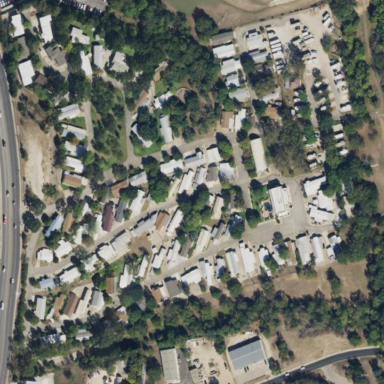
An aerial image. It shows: Caravan site for tourism.